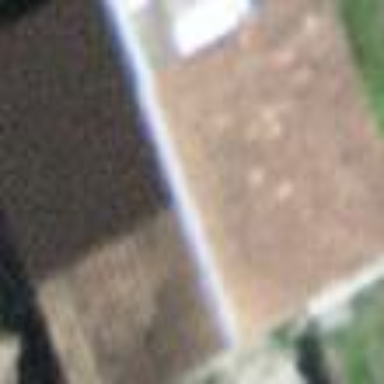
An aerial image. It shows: Barn.